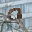
Label: 9